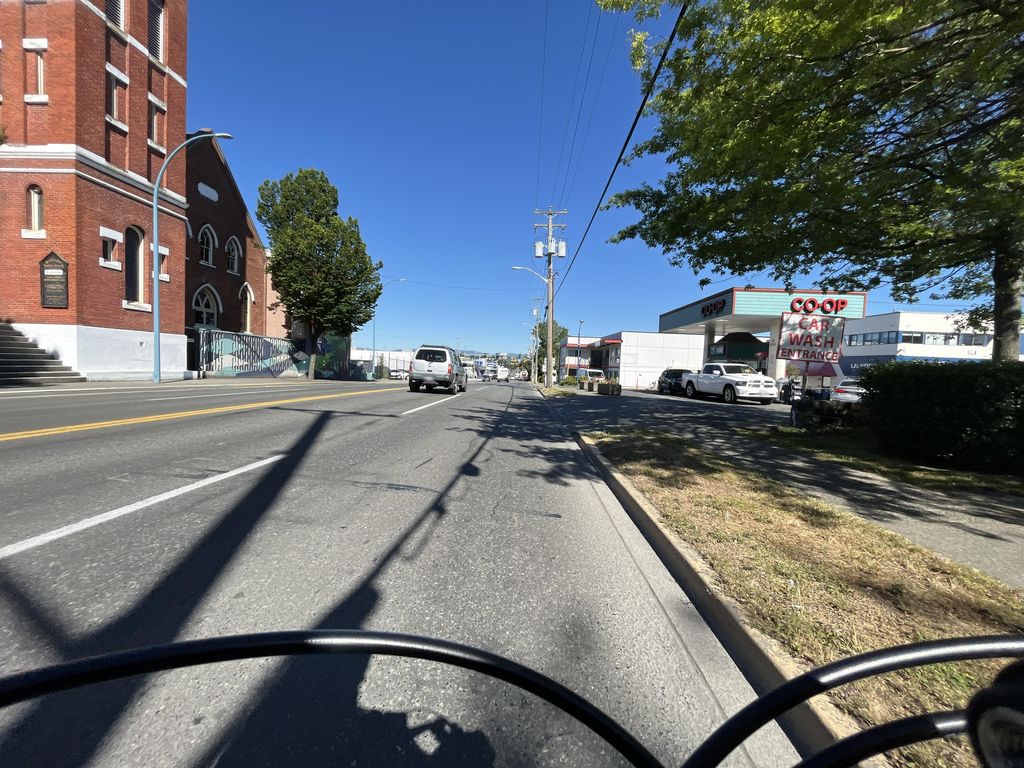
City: victoria